Chest X-ray. View position: AP
Patient age: 57
Patient sex: F
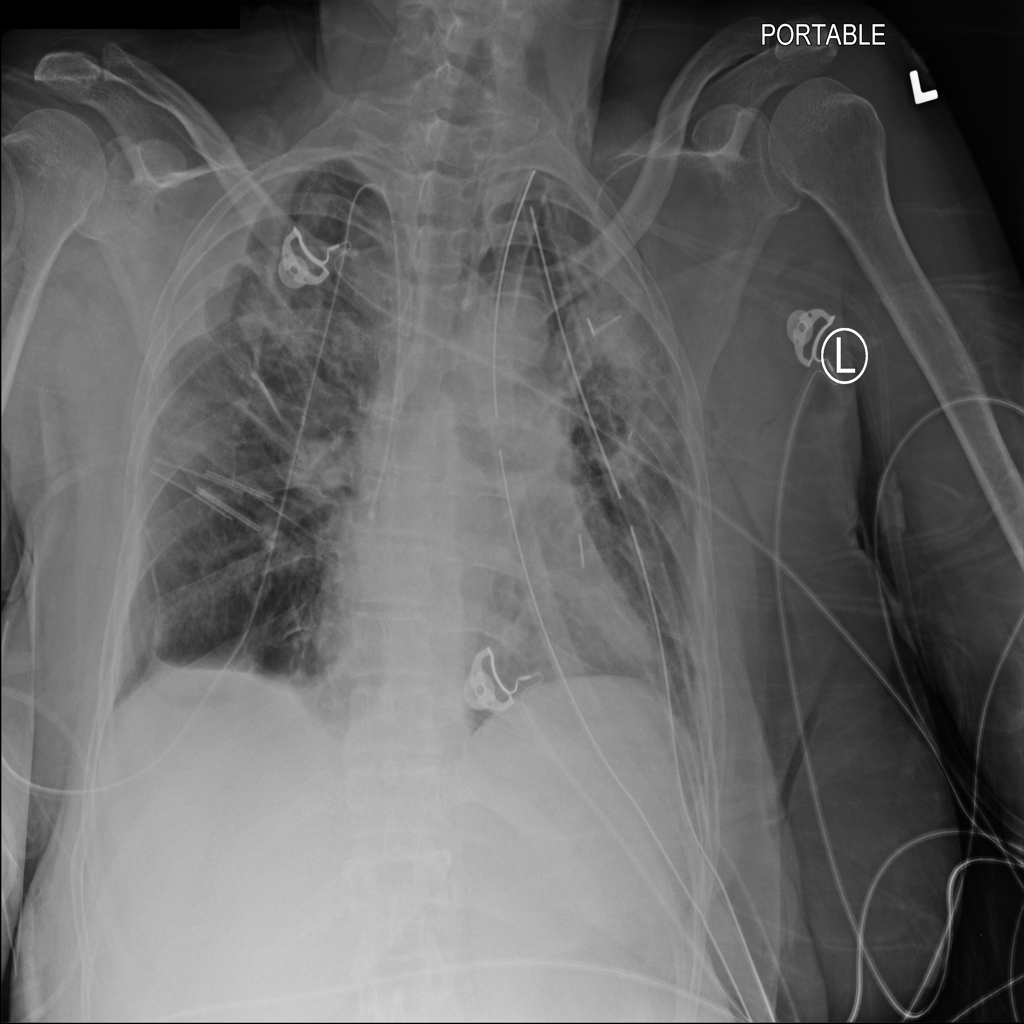
Finding: Pneumothorax